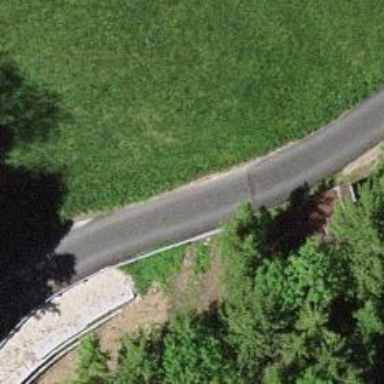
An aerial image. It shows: Paved service road.